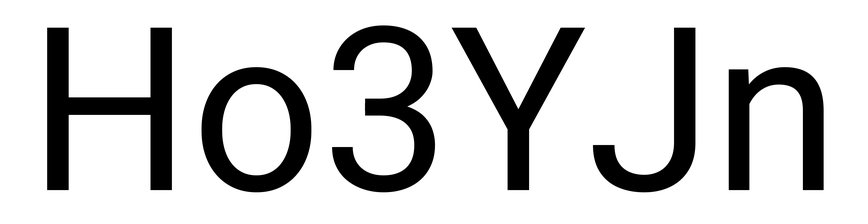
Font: Roboto_Regular